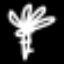
Label: palm tree